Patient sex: M
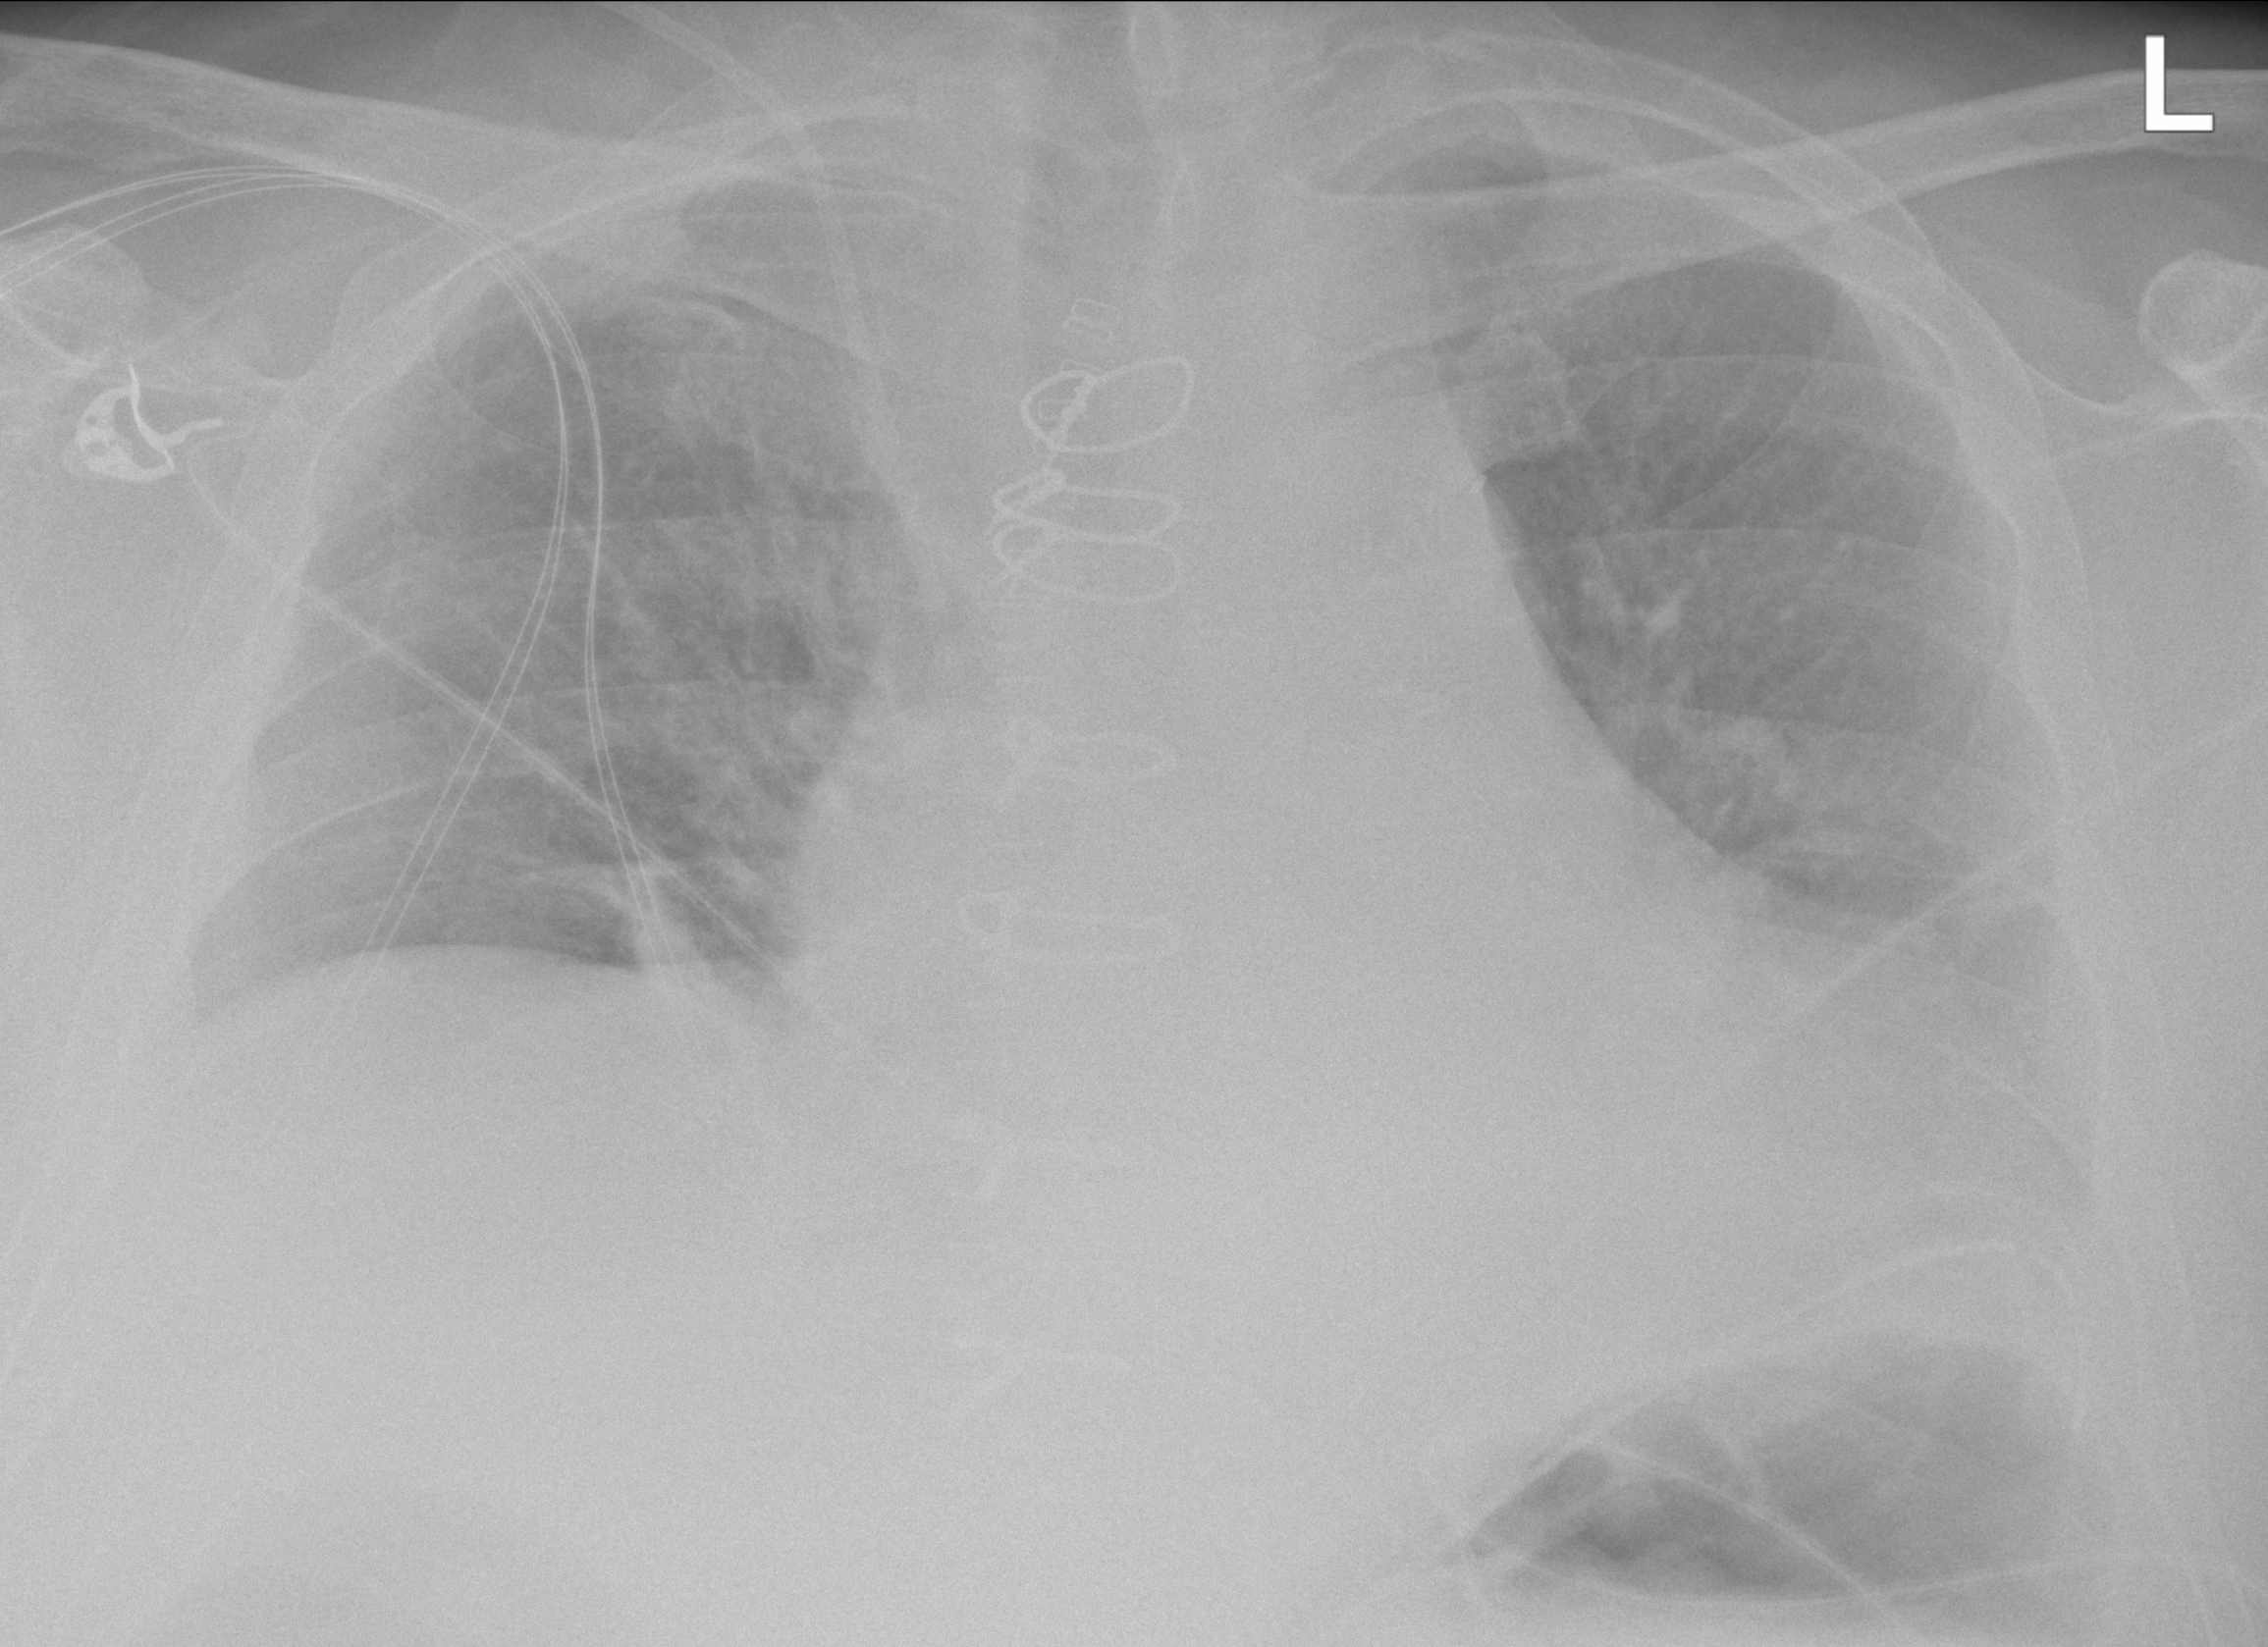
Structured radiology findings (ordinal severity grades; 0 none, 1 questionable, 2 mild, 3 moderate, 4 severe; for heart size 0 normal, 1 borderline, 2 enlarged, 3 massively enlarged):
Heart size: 2
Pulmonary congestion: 2
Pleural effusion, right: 0
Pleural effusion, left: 2
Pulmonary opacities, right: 0
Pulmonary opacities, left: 0
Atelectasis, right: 2
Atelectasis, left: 2